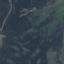
Land use / land cover: HerbaceousVegetation